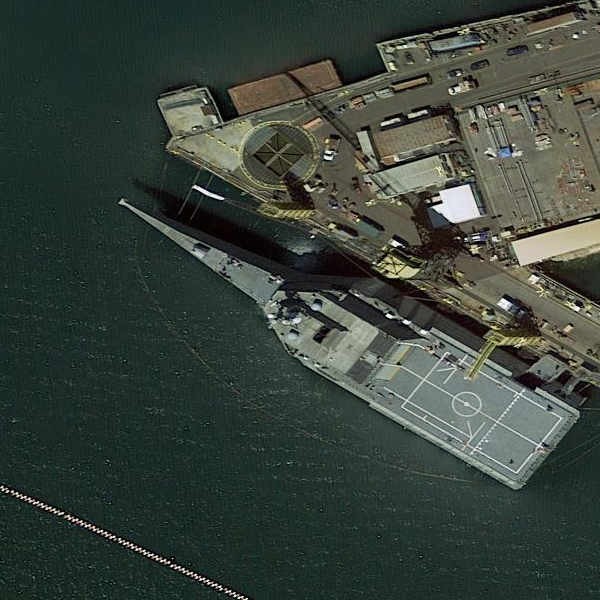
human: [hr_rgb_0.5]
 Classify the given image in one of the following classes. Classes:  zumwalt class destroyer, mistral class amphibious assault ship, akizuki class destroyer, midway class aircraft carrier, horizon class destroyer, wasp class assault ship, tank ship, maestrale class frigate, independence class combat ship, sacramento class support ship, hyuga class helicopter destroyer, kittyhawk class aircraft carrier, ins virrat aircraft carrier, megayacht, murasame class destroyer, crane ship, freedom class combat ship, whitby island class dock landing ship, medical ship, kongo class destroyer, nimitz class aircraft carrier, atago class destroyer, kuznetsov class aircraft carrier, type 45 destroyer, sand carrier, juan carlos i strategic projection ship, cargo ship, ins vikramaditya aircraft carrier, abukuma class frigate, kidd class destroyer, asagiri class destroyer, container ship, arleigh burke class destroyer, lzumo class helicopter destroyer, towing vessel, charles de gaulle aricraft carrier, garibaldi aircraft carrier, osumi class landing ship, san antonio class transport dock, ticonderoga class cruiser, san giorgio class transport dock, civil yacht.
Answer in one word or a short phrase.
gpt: Independence class combat ship